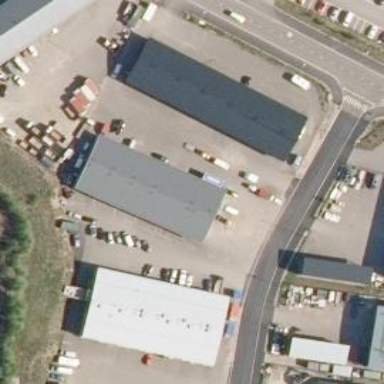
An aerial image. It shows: Warehouse used for storage.